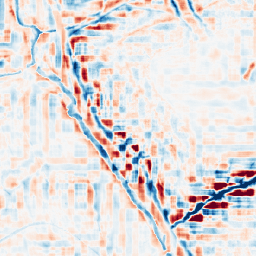
Category: wavelet
Decomposition family: wavelet_reverse_biorthogonal
Decomposition parameters: wavelet: rbio3.5
level: 4
Upsampling method: bspline
Upsampling parameters: scale: 4
Upsampling scale: 4